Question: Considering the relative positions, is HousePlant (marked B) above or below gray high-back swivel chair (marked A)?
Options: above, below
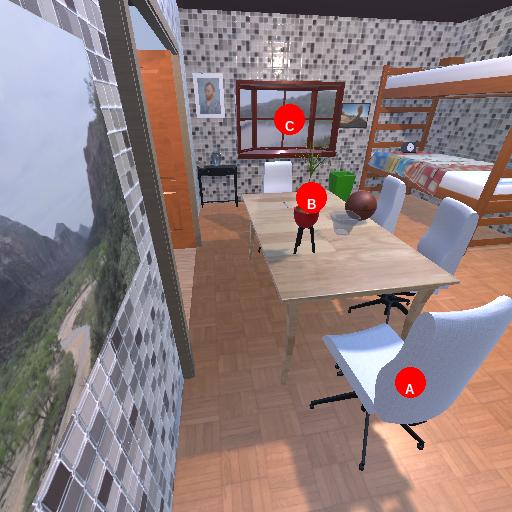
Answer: above